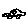
Label: car